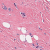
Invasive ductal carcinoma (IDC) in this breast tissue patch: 0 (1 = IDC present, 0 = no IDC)